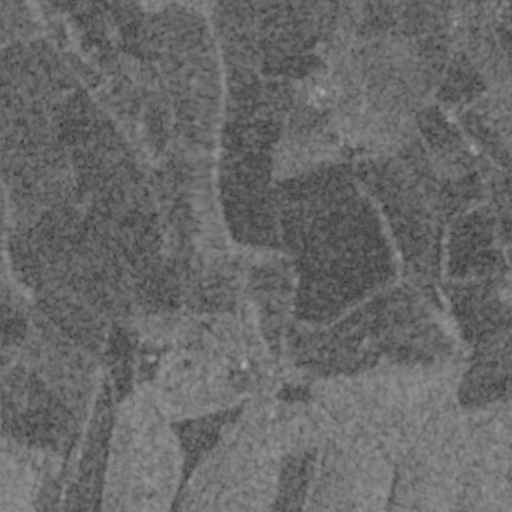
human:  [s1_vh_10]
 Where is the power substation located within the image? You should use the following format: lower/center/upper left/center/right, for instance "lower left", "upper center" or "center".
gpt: The power substation is located in the center of the image.
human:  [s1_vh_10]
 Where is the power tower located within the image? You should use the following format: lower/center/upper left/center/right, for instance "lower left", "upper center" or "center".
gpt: The power tower is located in the upper right of the image.
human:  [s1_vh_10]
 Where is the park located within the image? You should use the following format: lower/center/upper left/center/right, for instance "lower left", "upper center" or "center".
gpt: There is no park in the image.

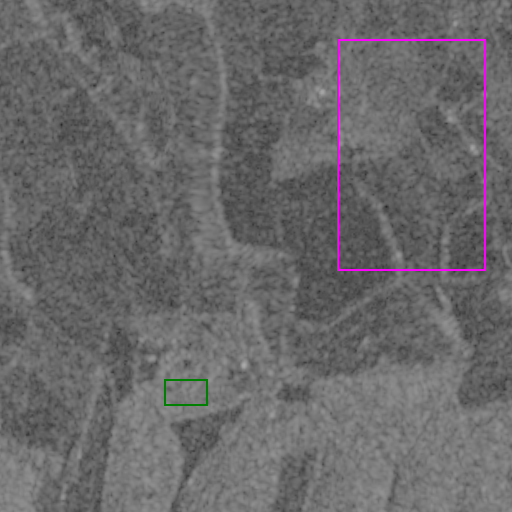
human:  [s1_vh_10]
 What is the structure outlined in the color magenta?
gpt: The structure outlined in magenta is a crop field.
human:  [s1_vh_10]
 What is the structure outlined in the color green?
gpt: The structure outlined in green is a park.
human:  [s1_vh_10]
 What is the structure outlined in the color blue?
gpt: There is no blue outline.